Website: crate-barrel
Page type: receipt
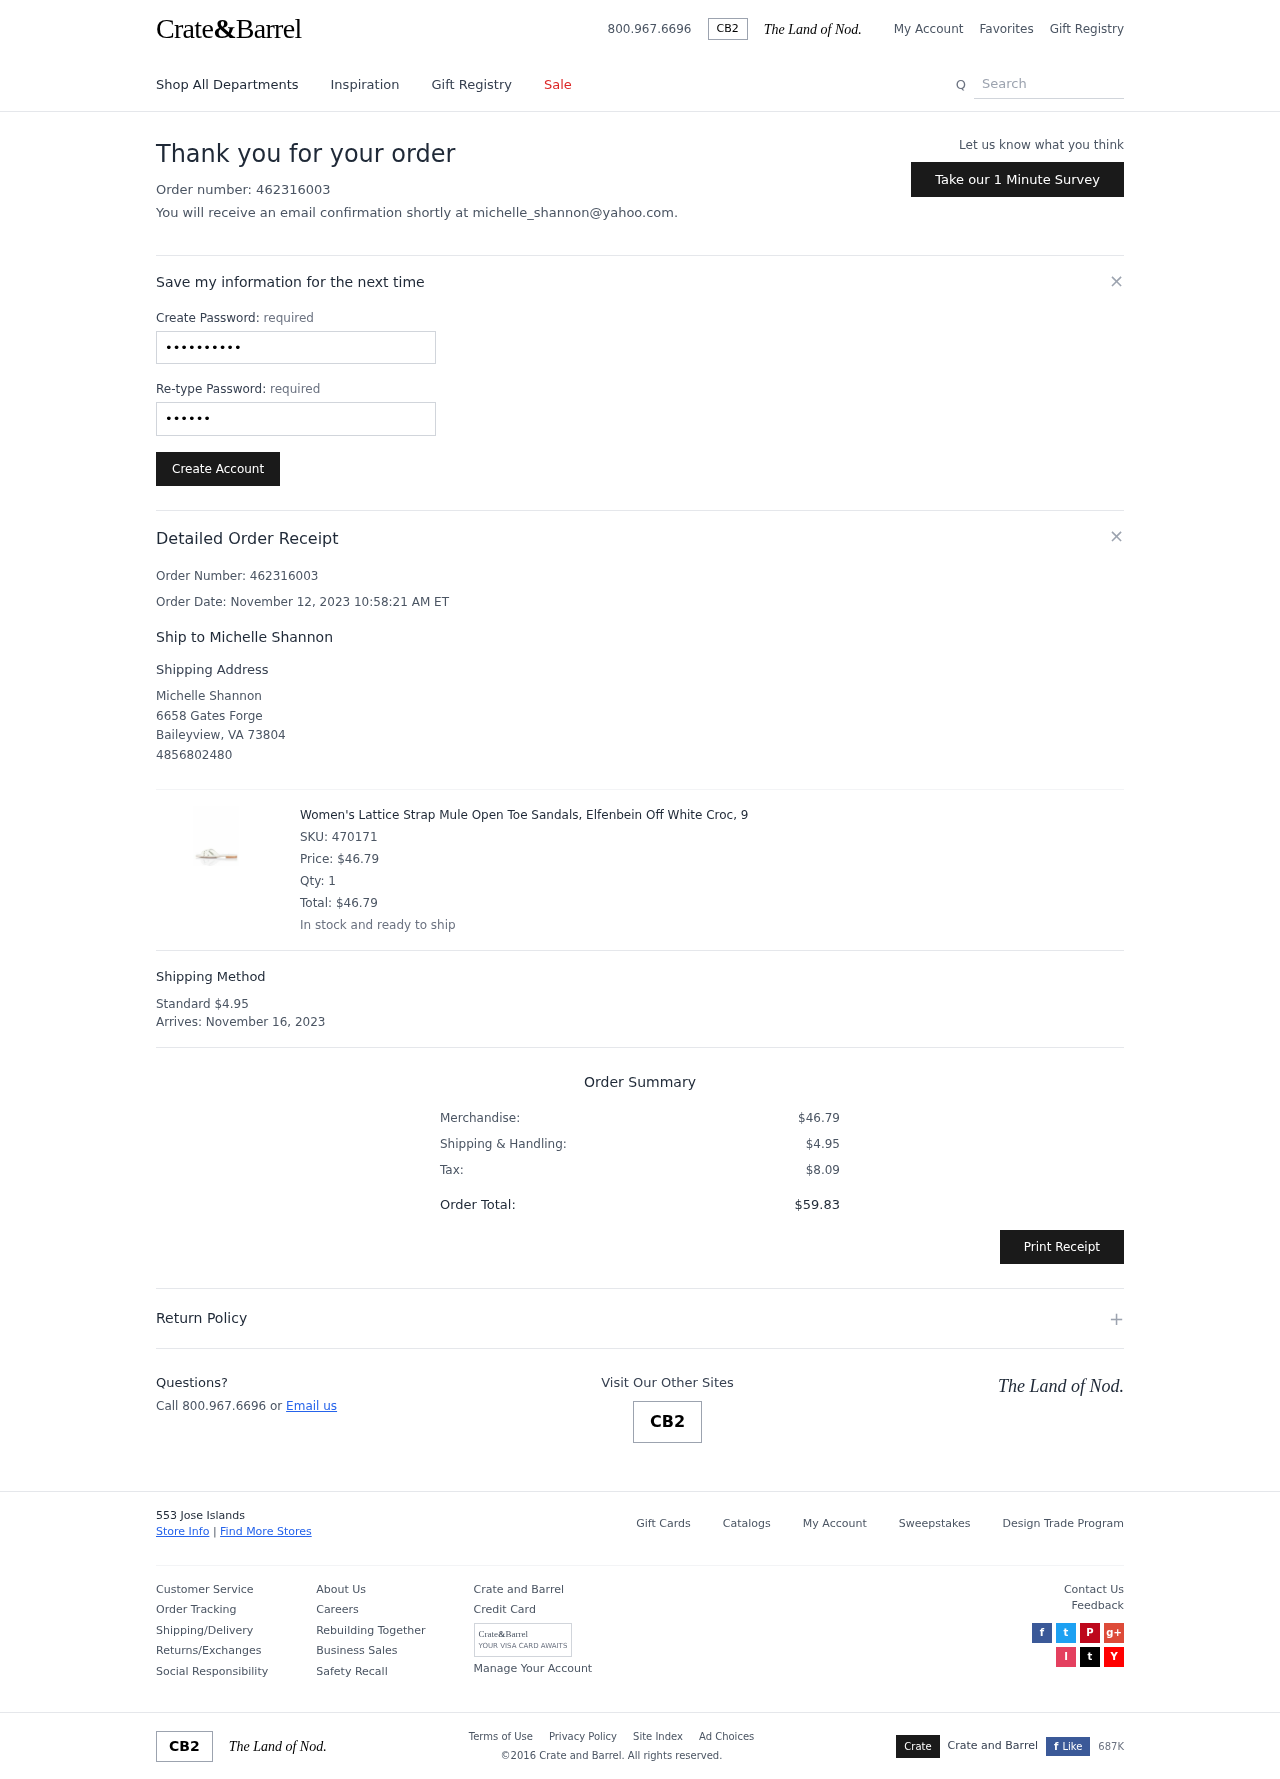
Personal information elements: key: PII_CITY
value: Baileyview
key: PII_EMAIL
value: michelle_shannon@yahoo.com
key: PII_FULLNAME
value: Michelle Shannon
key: PII_FULLNAME
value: Ship to Michelle Shannon
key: PII_PHONE
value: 4856802480
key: PII_POSTCODE
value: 73804
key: PII_STATE_ABBR
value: VA
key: PII_STREET
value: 6658 Gates Forge
Product elements: key: PRODUCT1_NAME
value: Women's Lattice Strap Mule Open Toe Sandals, Elfenbein Off White Croc, 9
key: PRODUCT1_PRICE
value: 46.79
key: PRODUCT1_QUANTITY
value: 1
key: PRODUCT1_SKU
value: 470171
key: PRODUCT1_TOTAL
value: $46.79
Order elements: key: ORDER_ID
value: Order Number: 462316003
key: ORDER_ID
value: Order number: 462316003
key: ORDER_DATE
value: Order Date: November 12, 2023 10:58:21 AM ET
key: ORDER_SHIPPING_COST
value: $4.95
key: ORDER_DELIVERY_DATE
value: November 16, 2023
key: ORDER_SUBTOTAL
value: $46.79
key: ORDER_TAX
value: $8.09
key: ORDER_TOTAL
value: $59.83
Search elements: key: HEADER_SEARCH
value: Search